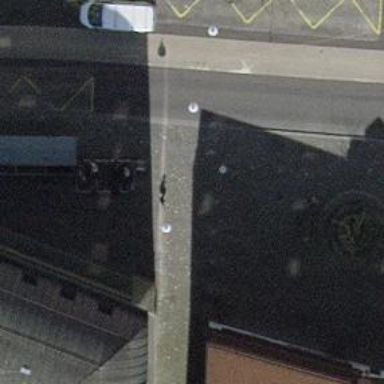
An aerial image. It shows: Kerb barrier.